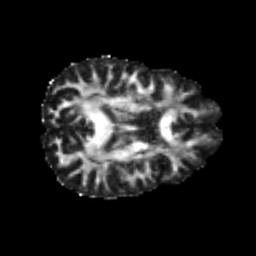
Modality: FA
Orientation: axial
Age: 22
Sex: male
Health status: healthy
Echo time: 0.074 s